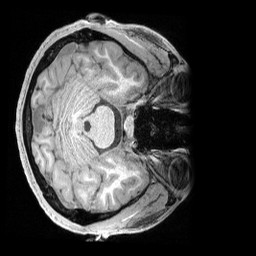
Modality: T1w
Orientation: axial
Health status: healthy
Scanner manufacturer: siemens
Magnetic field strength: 3 T
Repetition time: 2.4 s
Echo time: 0.00201 s